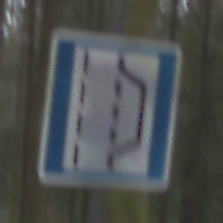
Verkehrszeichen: NothalteUndPannenbucht
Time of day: Midday
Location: Outdoor (Nature)
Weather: Overcast
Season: NotSpecified
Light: Natural